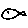
Label: fish